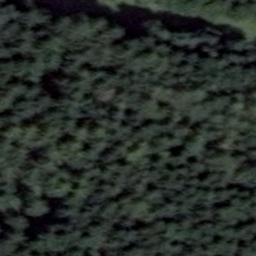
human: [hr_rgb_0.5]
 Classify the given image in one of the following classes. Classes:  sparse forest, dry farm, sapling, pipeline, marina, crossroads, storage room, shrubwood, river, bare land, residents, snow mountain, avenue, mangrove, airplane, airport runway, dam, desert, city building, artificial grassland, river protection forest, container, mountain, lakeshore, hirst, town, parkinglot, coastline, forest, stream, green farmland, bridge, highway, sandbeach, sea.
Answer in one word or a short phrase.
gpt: forest